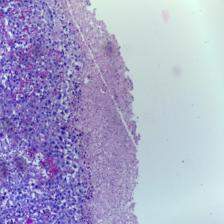
Diagnosis: OSCC